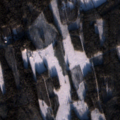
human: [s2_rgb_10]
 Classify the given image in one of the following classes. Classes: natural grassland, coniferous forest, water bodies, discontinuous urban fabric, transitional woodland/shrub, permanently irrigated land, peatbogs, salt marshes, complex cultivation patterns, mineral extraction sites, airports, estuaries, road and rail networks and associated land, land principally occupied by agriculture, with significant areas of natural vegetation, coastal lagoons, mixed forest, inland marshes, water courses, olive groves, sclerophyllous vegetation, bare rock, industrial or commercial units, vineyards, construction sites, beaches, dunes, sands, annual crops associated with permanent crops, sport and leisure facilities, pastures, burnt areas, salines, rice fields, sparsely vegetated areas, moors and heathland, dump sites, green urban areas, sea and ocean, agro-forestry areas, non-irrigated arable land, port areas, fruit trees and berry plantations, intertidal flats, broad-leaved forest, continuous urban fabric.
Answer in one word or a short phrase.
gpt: broad-leaved forest, coniferous forest, transitional woodland/shrub